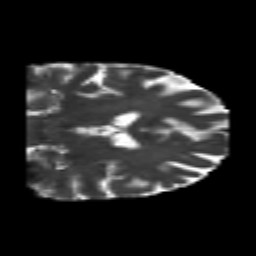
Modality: T2w
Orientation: coronal
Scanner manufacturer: siemens
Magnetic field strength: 3 T
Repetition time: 6.8 s
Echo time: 0.093 s